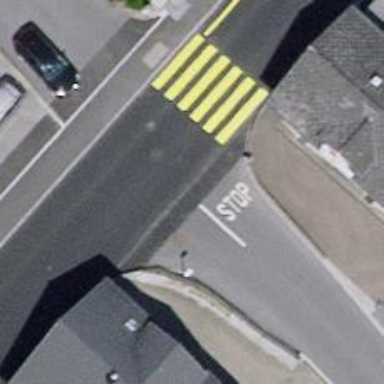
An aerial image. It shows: Stop road.